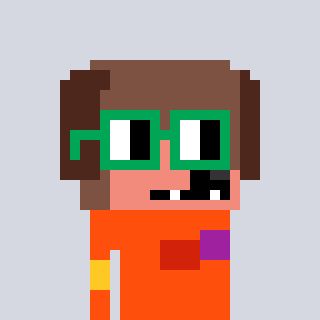
a pixel art character with square green glasses, a dog-shaped head and a orange-colored body on a cool background